Question: I'm trying to add custom Display Items to the Fonts and Colors dialog. I can successfully save and retrieve colors using the <URL> about adding a custom category. My category appeared but only with the default display items. My real goal is to add my custom colors to the "Text Editor" category. ReSharper does a similar thing.

Have anyone had experience with this? Is there a nice tutorial out there?
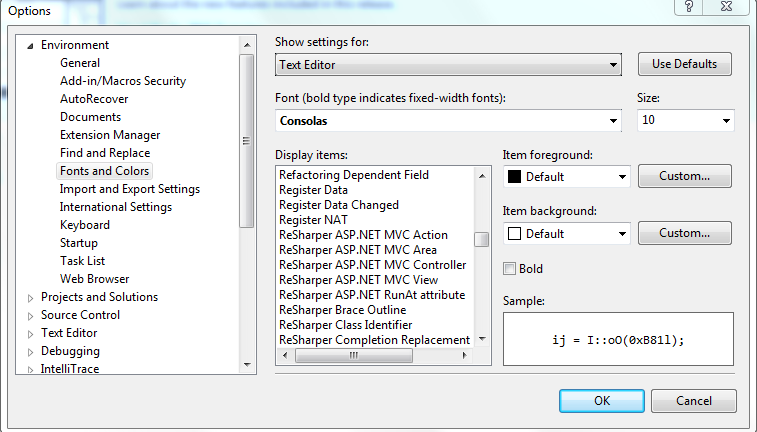
Answer: I eventually went a different route. This thread has the details on how to accomplish it: <URL>